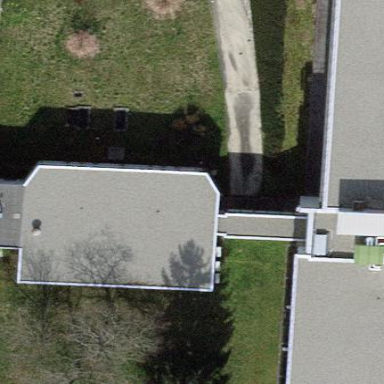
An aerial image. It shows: University building.